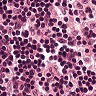
Metastatic tissue present: no